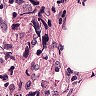
Metastatic tissue present: yes